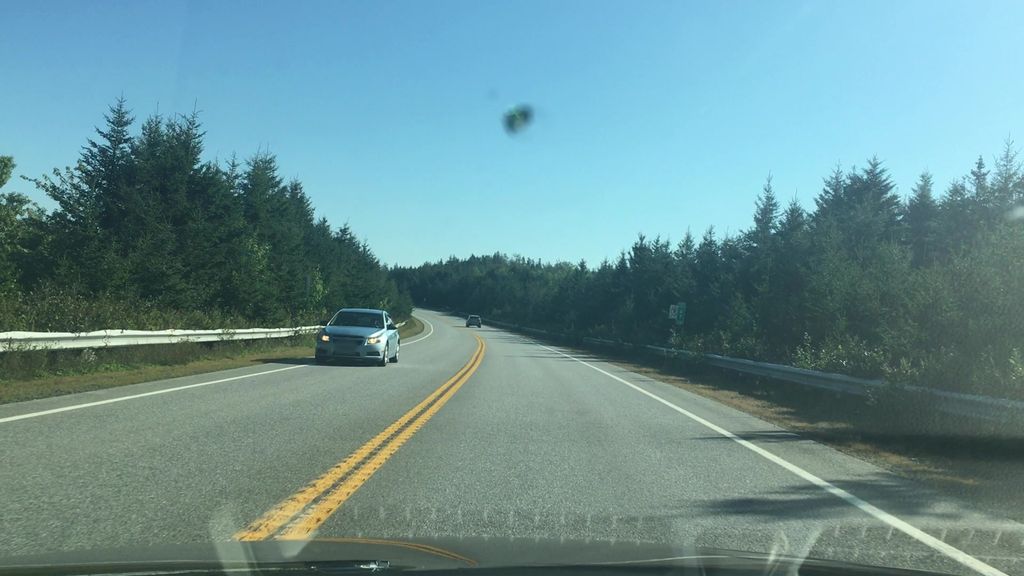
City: halifax